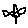
Label: flower